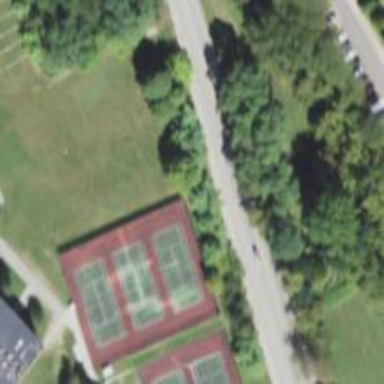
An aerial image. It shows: Tennis court in leisure pitch.